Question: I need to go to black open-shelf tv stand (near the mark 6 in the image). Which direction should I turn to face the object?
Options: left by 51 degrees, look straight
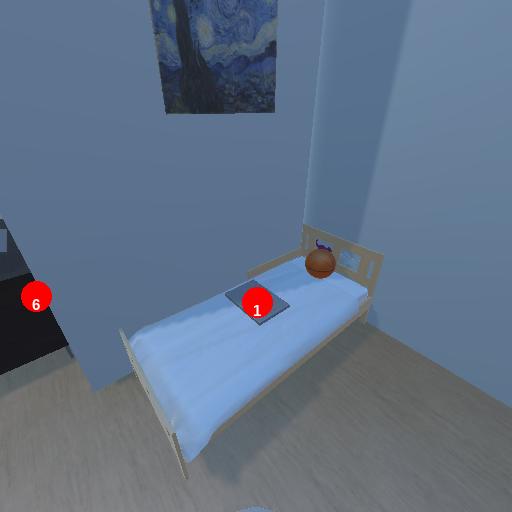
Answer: left by 51 degrees